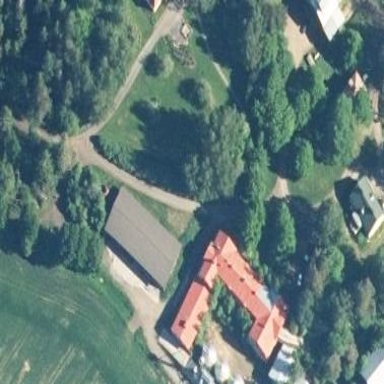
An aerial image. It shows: Farmyard area.